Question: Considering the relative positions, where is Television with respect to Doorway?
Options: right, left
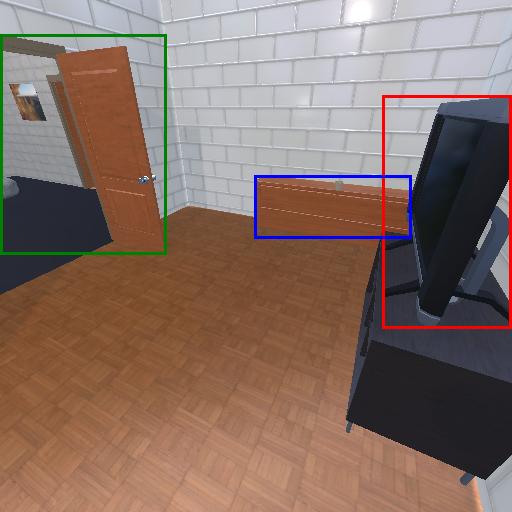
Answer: right